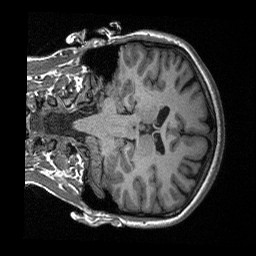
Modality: T1w
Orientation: coronal
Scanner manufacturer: siemens
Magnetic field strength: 3 T
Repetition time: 2.3 s
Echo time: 0.00226 s